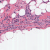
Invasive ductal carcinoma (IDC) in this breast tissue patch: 1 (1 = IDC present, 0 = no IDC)